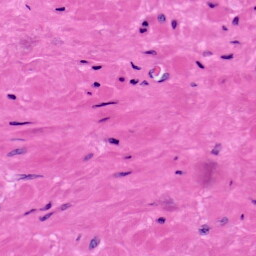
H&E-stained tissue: Prostate